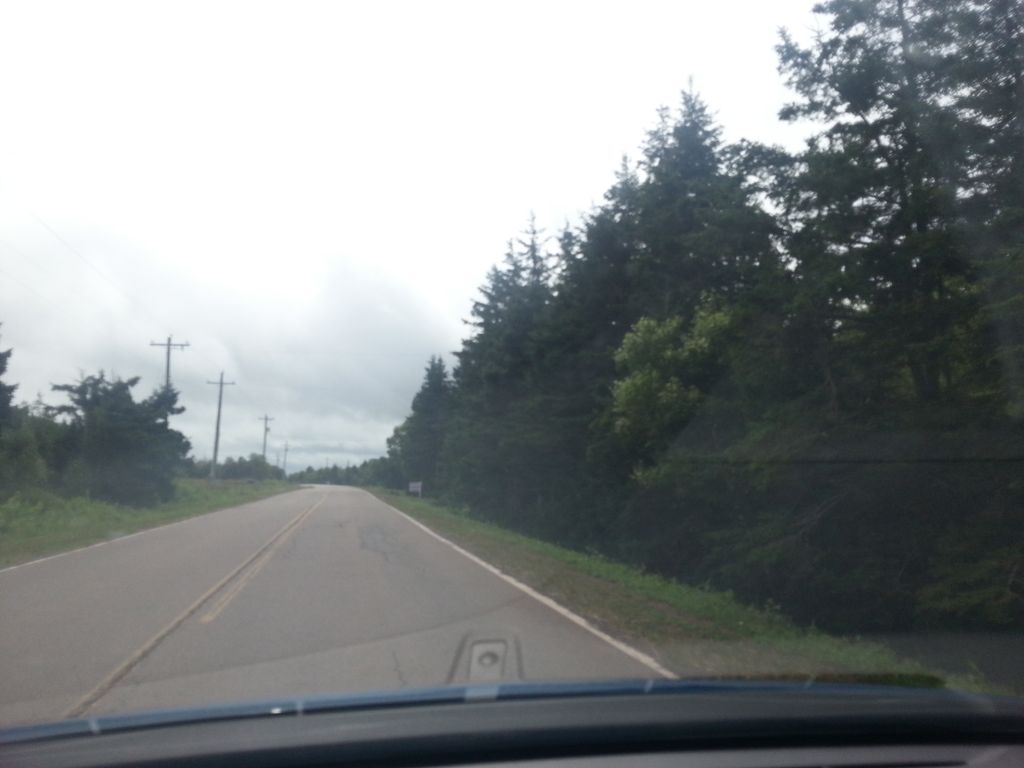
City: charlottetown